Field crop: tomato
Growth stage: 2
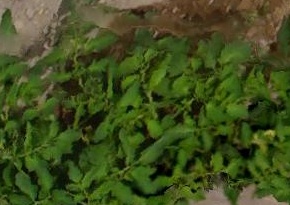
Species: tomato